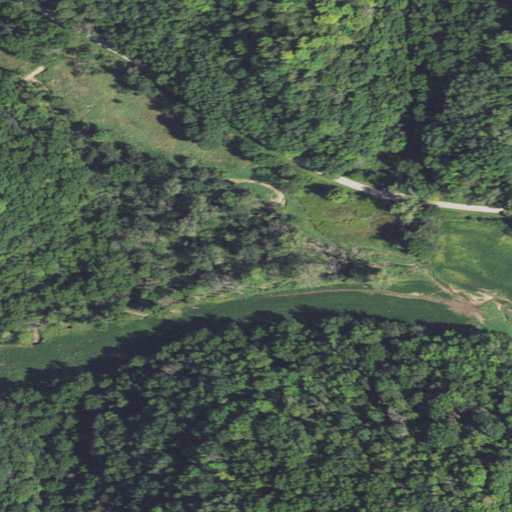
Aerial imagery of valley in Wisconsin named Johnson Hollow containing deciduous forest, open development, mixed forest, and pasture